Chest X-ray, PA view. Patient: 63 years old, sex M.
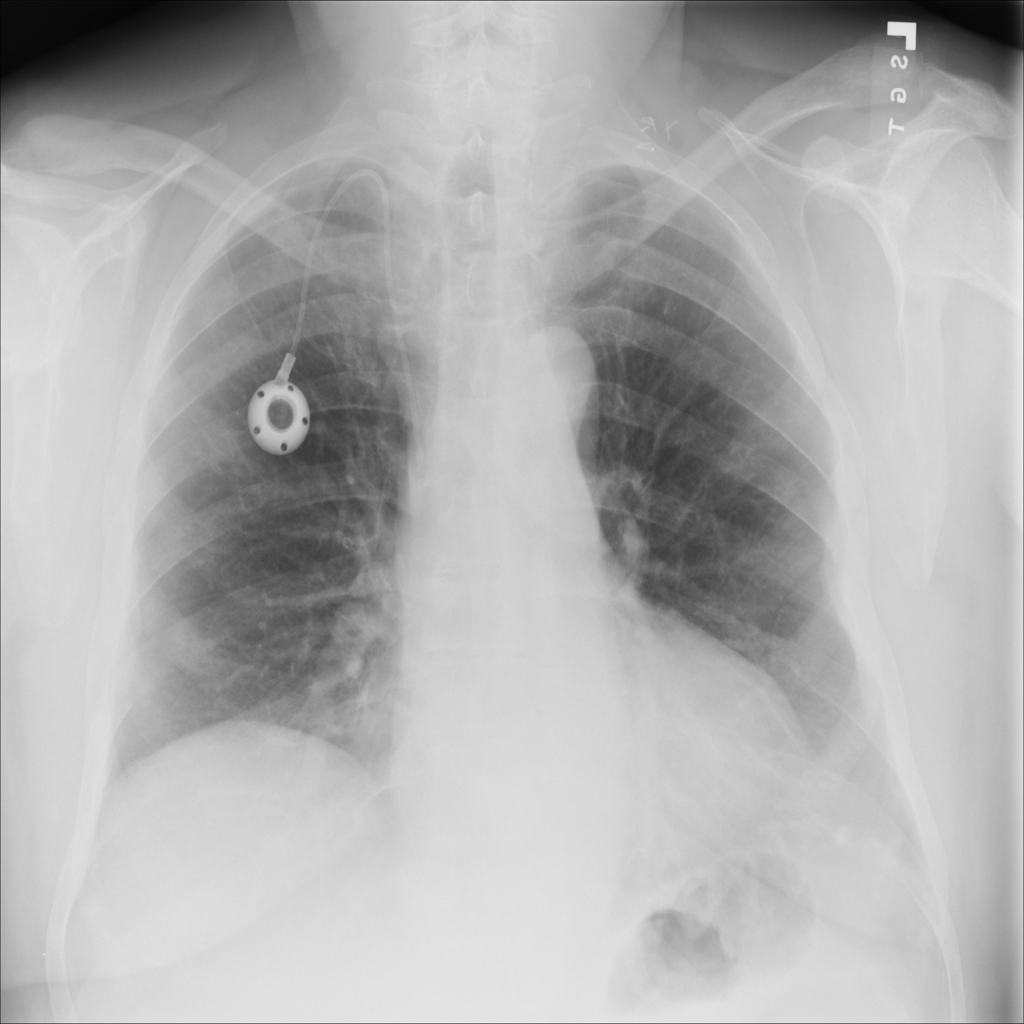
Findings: No Finding